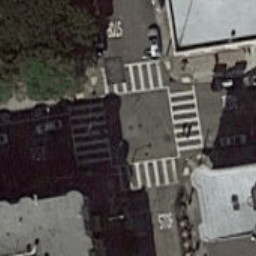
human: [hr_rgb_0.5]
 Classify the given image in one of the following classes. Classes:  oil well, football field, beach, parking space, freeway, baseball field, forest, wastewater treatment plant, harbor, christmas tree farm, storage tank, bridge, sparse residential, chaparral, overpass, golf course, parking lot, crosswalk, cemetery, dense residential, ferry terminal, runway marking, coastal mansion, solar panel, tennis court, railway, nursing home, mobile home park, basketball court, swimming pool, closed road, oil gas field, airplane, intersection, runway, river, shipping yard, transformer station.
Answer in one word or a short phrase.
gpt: crosswalk